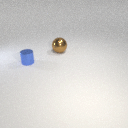
small blue metal cylinder in front of large brown metal sphere